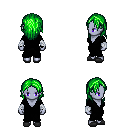
a pixel art fantasy rpg character, female body template, dark elf, purple skin, black robe, white pants, green long hairstyle, white cloth bandages, gray slippers, four views (front, back, left, right), 2x2 character sprite sheet, small pixel art, hard edges, no anti-aliasing